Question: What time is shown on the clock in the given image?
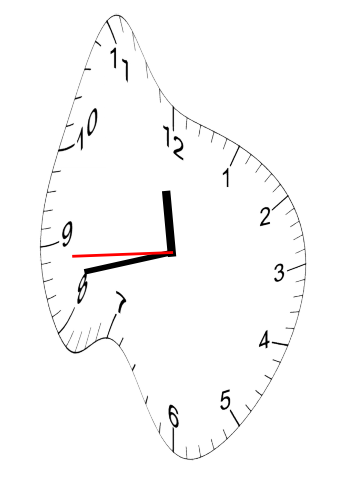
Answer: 11:42:44